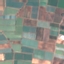
Land use / land cover class: PermanentCrop